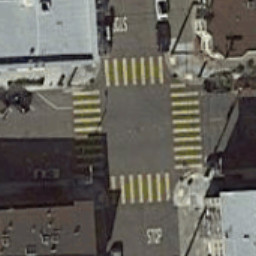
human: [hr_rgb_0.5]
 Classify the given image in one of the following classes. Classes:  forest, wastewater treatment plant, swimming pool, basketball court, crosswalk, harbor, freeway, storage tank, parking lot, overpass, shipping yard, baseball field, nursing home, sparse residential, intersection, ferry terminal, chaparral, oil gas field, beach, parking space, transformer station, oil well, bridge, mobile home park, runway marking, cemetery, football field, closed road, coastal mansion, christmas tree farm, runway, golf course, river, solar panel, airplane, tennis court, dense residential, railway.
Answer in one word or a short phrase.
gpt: crosswalk